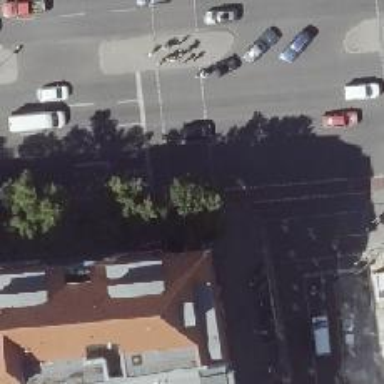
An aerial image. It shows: Taxi stand.